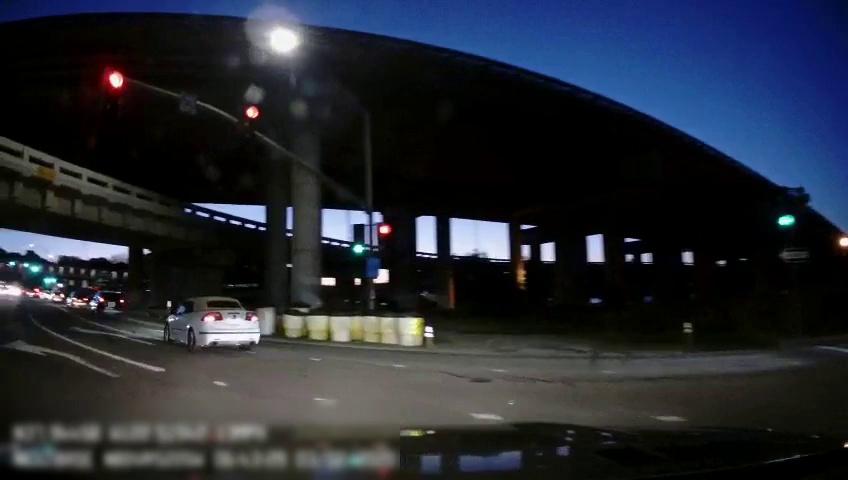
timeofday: Night
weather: Other
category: Drivable Space
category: Vehicles | Car
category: Vehicles | SUV
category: Vehicles | SUV
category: Lanes | Alternate Lane
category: Lanes | Alternate Lane
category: Traffic | Lights
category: Traffic | Signs
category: Traffic | Lights
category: Traffic | Lights
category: Traffic | Signs